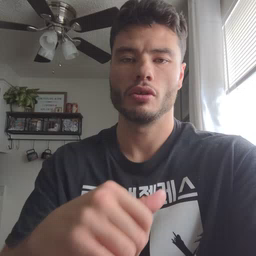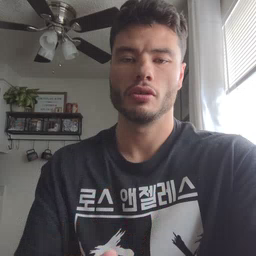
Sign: apple